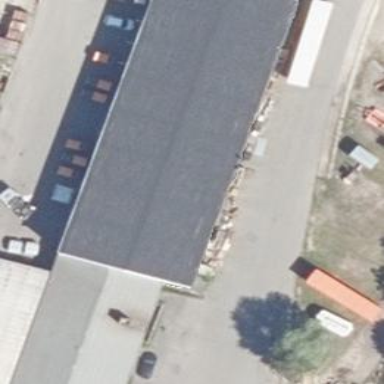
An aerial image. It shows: Industrial building.